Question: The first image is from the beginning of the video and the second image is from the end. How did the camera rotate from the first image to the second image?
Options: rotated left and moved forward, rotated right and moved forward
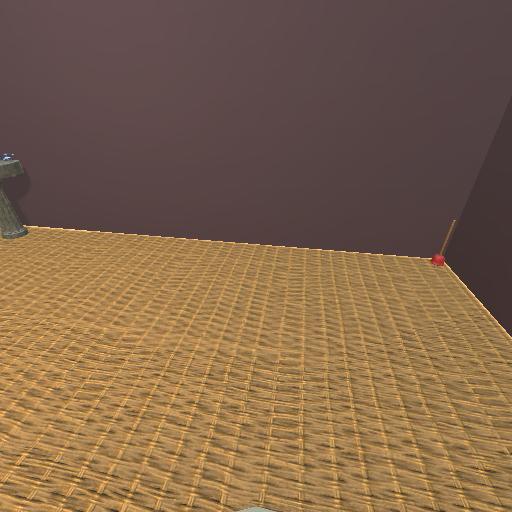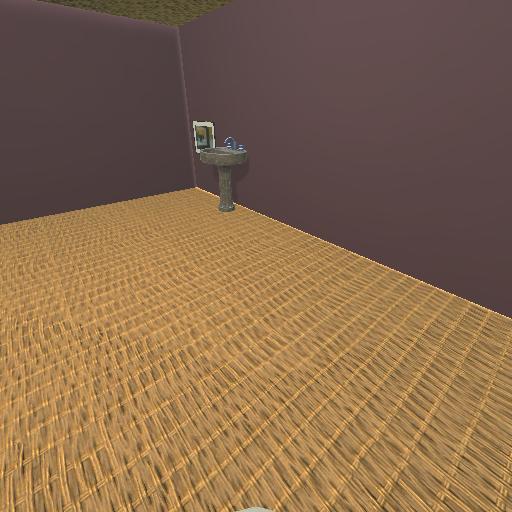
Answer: rotated left and moved forward